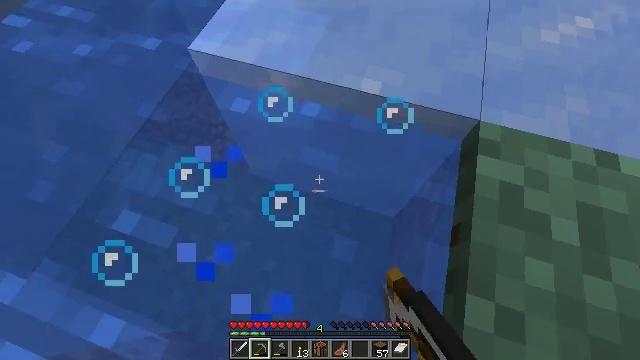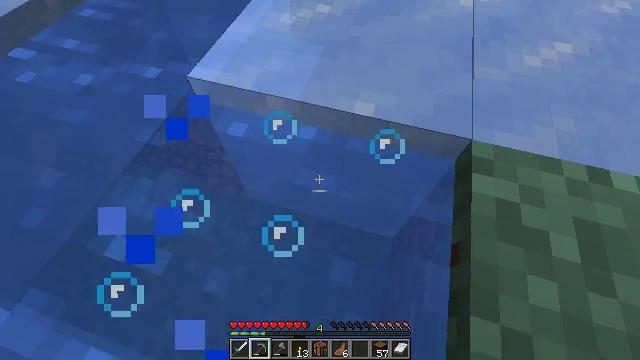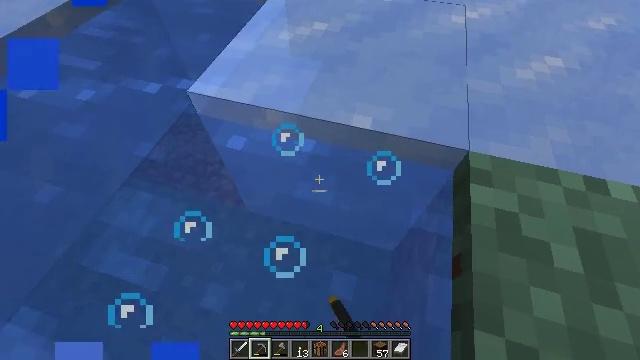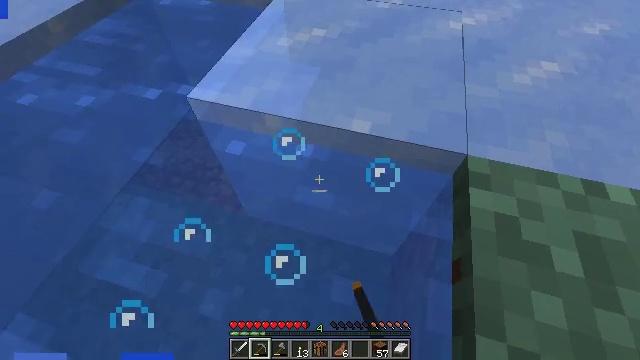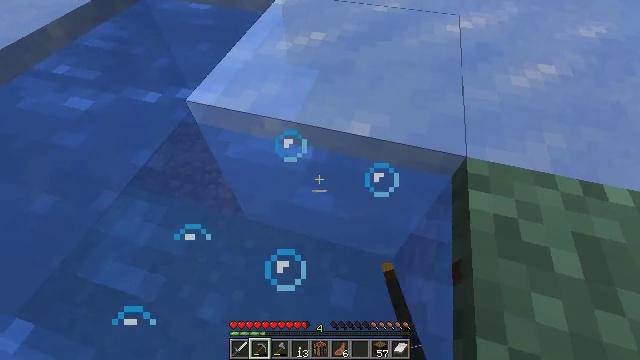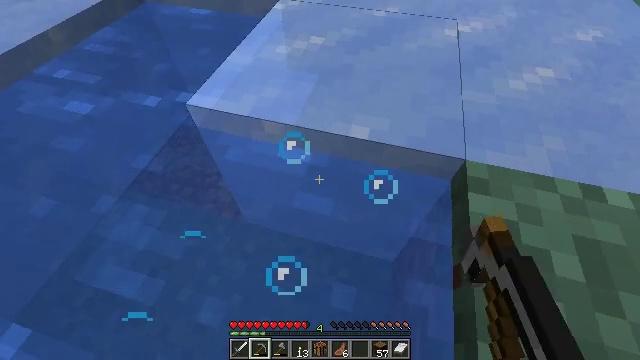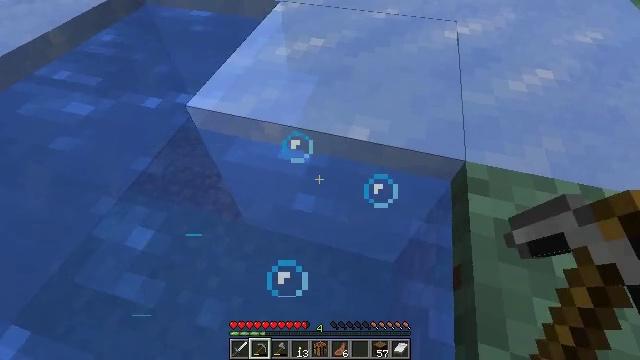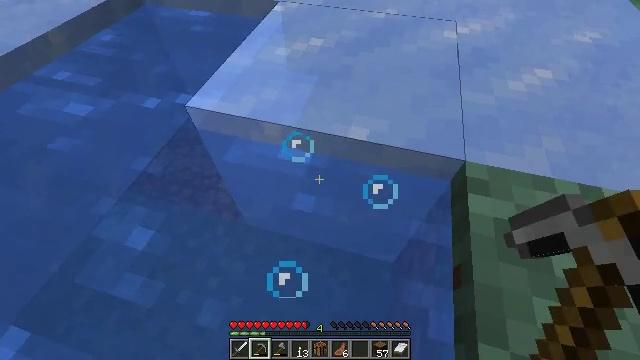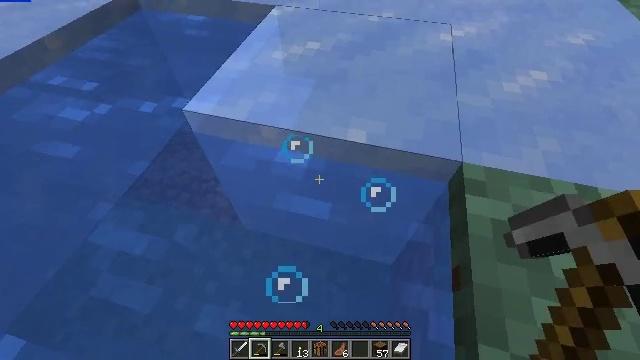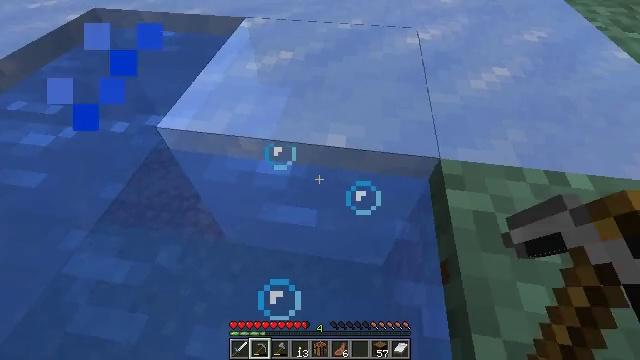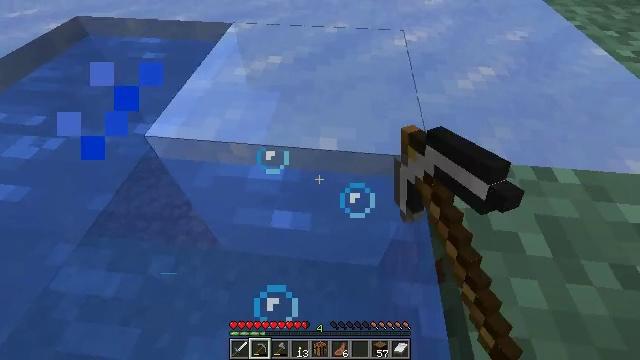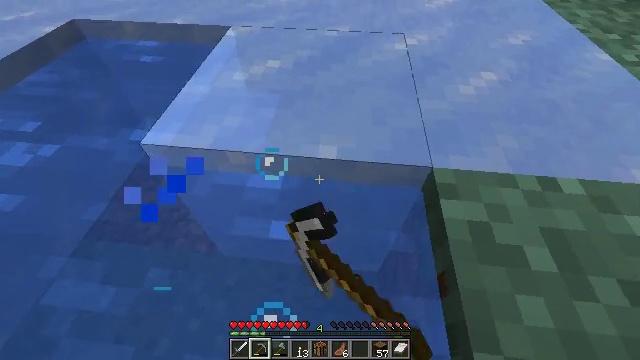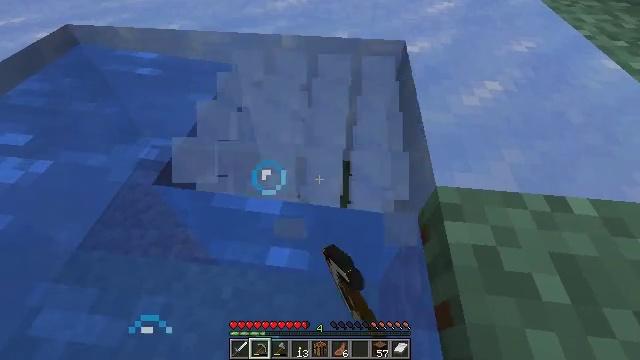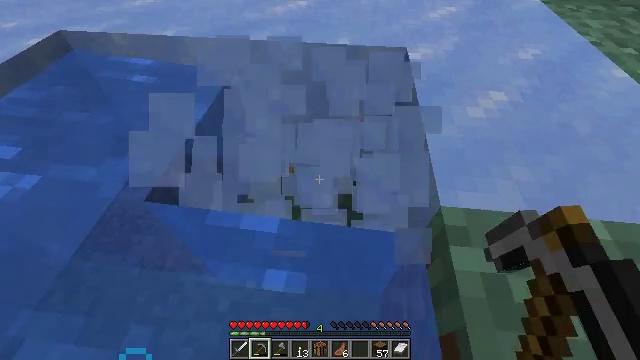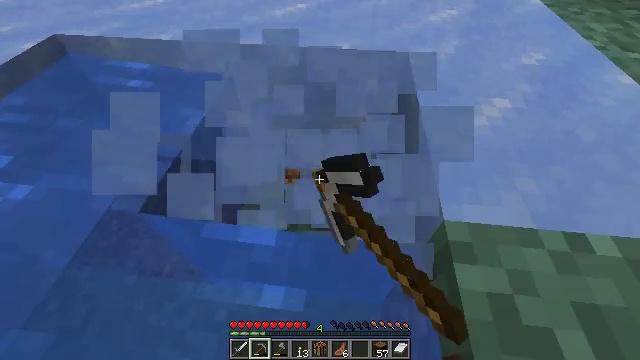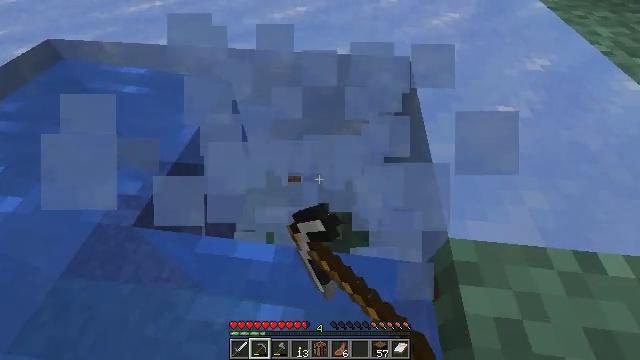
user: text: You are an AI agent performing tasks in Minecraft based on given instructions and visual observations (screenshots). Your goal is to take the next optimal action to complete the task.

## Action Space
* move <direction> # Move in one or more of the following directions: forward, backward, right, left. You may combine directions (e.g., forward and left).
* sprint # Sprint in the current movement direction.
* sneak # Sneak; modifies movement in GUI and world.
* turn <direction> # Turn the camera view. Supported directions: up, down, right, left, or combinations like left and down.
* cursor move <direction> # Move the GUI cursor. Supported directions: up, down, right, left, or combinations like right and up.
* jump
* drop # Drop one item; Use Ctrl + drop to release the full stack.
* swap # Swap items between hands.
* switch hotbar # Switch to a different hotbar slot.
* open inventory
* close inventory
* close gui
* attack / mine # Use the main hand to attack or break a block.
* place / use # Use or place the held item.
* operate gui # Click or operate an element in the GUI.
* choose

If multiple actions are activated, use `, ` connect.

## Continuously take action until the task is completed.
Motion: motion action
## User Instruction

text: Gather ice for building or crafting.
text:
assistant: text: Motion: turn right and up
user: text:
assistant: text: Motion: turn up
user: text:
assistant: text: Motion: turn up
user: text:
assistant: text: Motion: no_op
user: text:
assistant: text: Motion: no_op
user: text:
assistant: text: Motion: no_op
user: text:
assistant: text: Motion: no_op
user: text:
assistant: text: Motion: no_op
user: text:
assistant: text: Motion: turn right and up, attack / mine
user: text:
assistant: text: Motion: move forward, turn right, attack / mine
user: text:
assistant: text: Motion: move forward, attack / mine
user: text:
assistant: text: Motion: move forward, attack / mine
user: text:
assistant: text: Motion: move forward, attack / mine
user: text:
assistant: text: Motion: move forward, attack / mine
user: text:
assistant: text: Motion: move forward, attack / mine
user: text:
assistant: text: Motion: move forward, attack / mine
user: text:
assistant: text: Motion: attack / mine